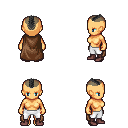
a pixel art fantasy rpg character, female body template, human, tanned skin, brown cape, white pants, gray short mohawk hairstyle, maroon shoes, four views (front, back, left, right), 2x2 character sprite sheet, small pixel art, hard edges, no anti-aliasing